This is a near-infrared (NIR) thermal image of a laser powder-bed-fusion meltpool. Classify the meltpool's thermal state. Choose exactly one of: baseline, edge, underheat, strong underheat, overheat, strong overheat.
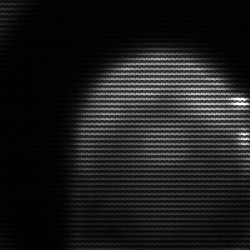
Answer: edge